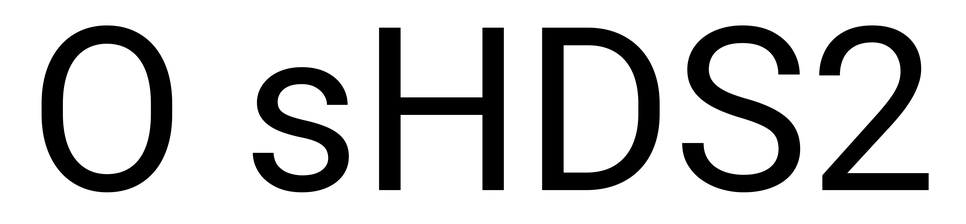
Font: Roboto_Regular